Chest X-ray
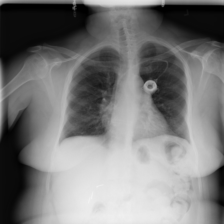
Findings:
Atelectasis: negative
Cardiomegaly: negative
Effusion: positive
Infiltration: negative
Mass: negative
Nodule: negative
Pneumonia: negative
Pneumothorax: negative
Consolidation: negative
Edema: negative
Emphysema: negative
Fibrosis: negative
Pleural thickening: negative
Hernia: negative